Question: I have a calendar which displays the events from the database. The calendar works perfectly in localhost, but when I uploaded it, the events doesn't display.

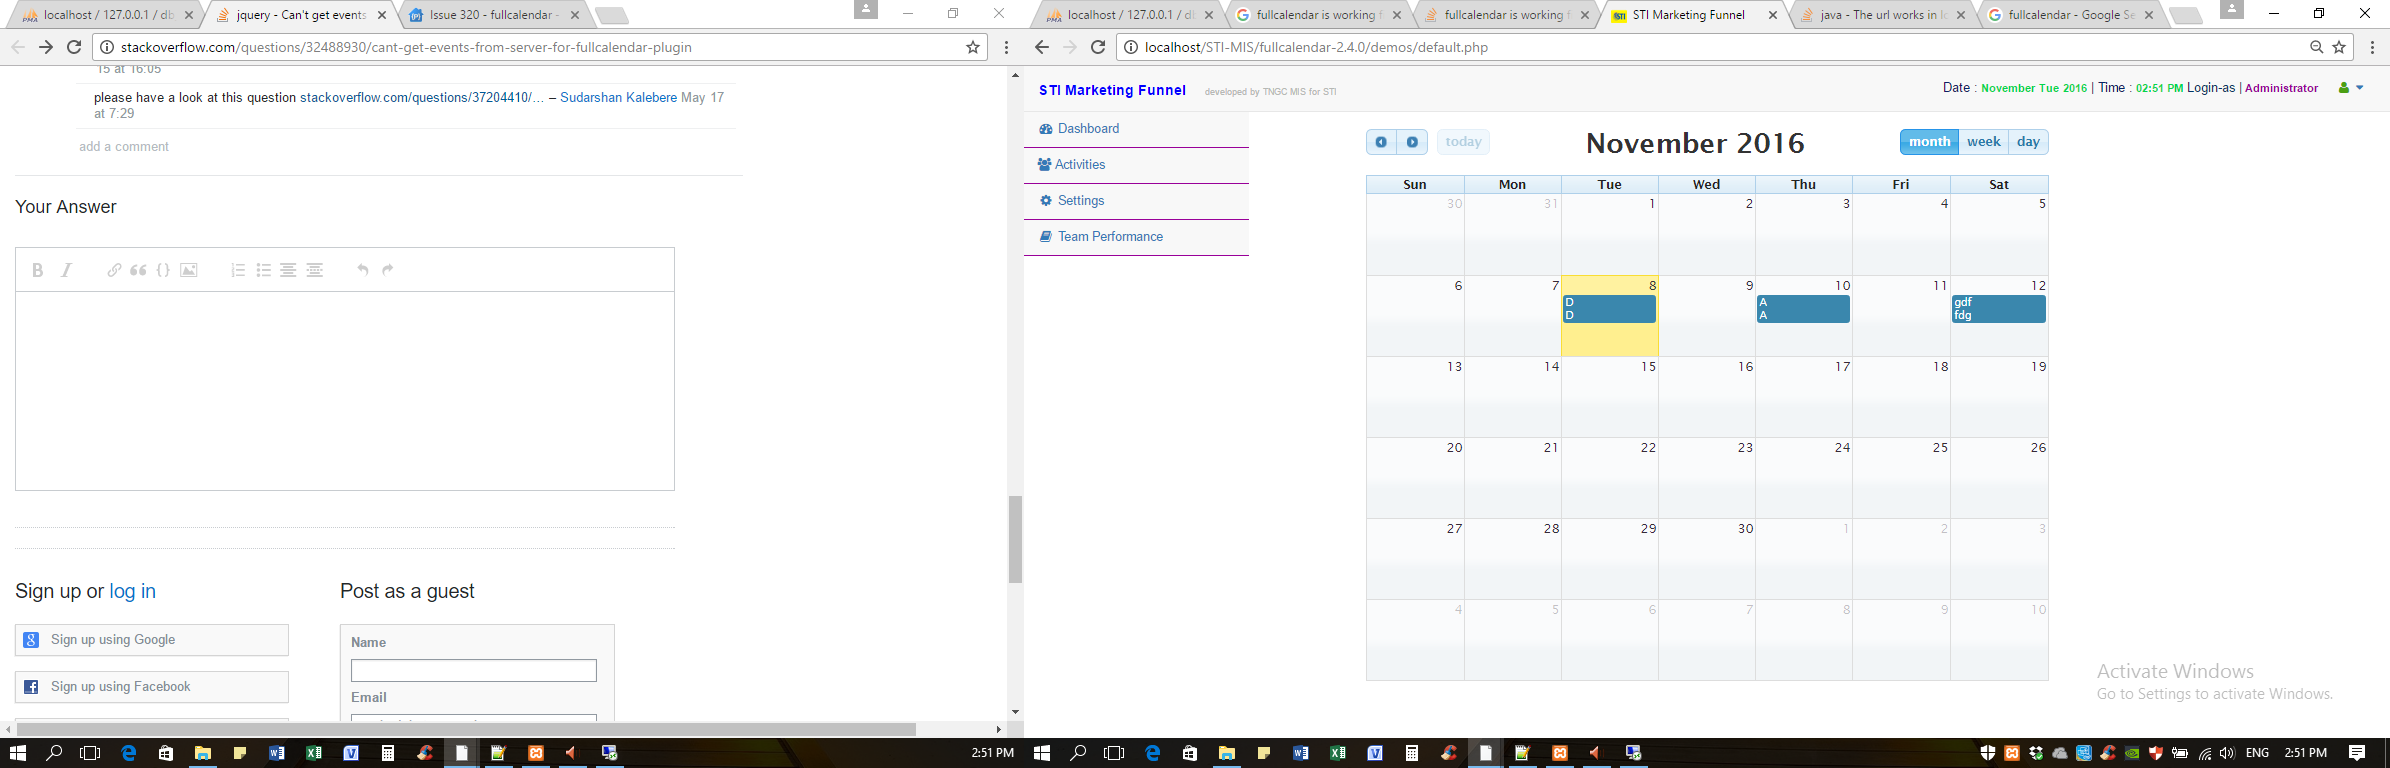
Answer: You can do 2 things,
Either you reference full-calendar using <URL>:
'''
//cdnjs.cloudflare.com/ajax/libs/fullcalendar/3.0.1/fullcalendar.min.js
//cdnjs.cloudflare.com/ajax/libs/fullcalendar/3.0.1/fullcalendar.min.css
//cdnjs.cloudflare.com/ajax/libs/fullcalendar/3.0.1/fullcalendar.print.css
'''
Or install it using <URL>:
'''
Install-Package jQuery.Fullcalendar
'''
You have to make sure that the codes are deploy type:"Content" with "Copy Always"
On the other hand, you can check your codes if loaded properly using "Ctrl+Shift+I" - (inspect element) in Google Chrome.